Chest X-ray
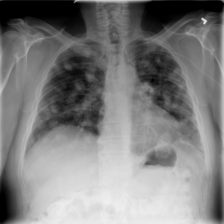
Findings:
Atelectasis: negative
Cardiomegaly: negative
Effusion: negative
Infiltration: negative
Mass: positive
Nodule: negative
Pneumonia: negative
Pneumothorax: negative
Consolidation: negative
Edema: negative
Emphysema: negative
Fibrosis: negative
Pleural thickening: negative
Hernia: negative